Interaction volume radius: 10 \u00c5
Interaction volume height: 10 \u00c5
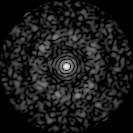
Disorder parameter: 0.8109